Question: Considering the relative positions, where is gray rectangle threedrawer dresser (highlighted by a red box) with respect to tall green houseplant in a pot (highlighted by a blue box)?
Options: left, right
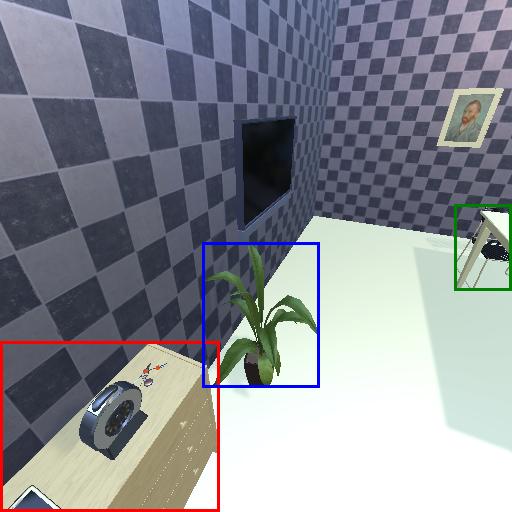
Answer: left